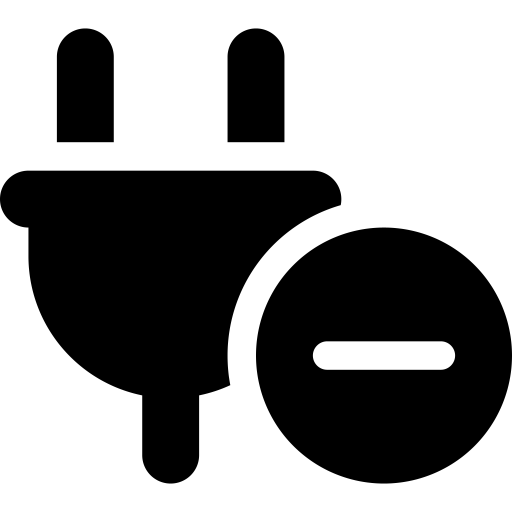
Tags: icon, FontAwesome, fa-icon, solid, plug, circle, minus